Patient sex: M
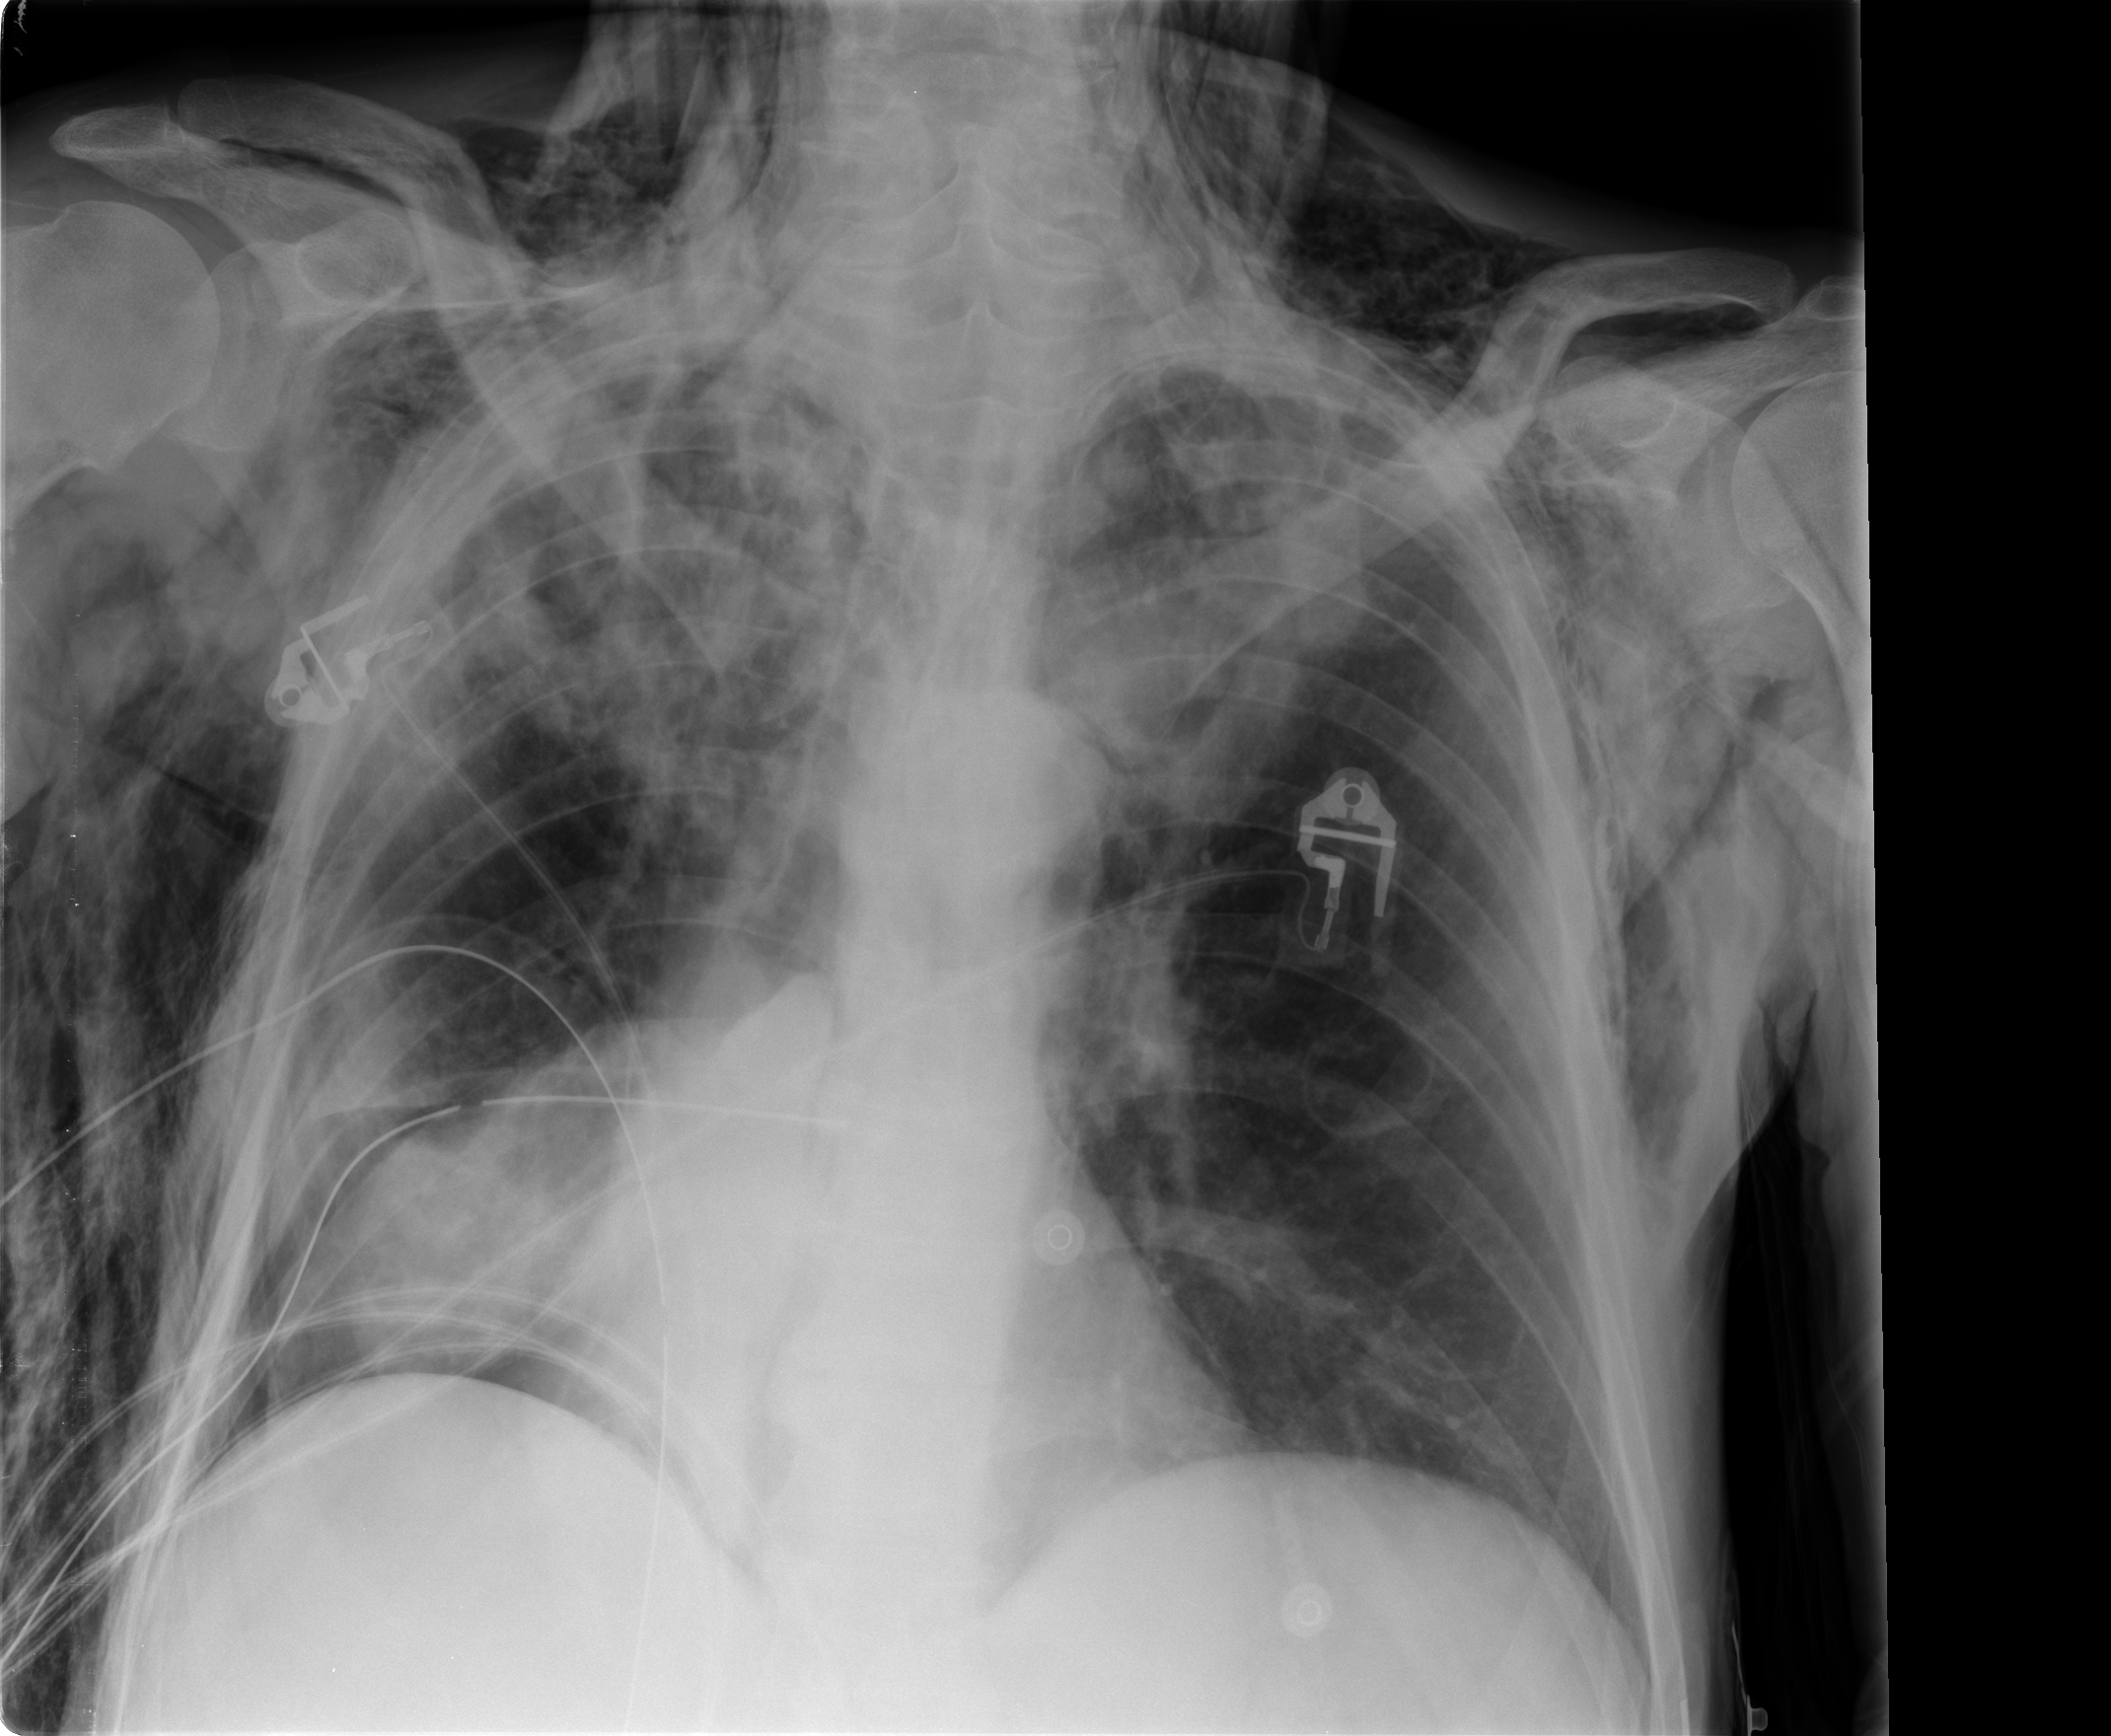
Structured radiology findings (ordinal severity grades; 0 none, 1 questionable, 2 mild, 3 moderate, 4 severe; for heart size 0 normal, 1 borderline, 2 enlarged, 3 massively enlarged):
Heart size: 0
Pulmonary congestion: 0
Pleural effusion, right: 2
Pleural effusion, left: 0
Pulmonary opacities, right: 0
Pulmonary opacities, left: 0
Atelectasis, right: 2
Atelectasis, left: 0